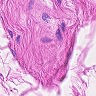
Metastatic tissue present: no